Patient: sex F, age 82
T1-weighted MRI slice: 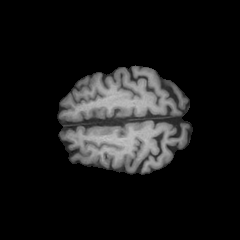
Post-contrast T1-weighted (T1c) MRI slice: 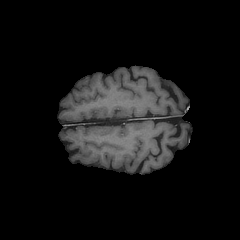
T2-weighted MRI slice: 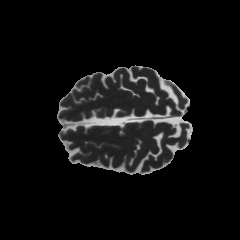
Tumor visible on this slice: no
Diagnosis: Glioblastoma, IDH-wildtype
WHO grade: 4